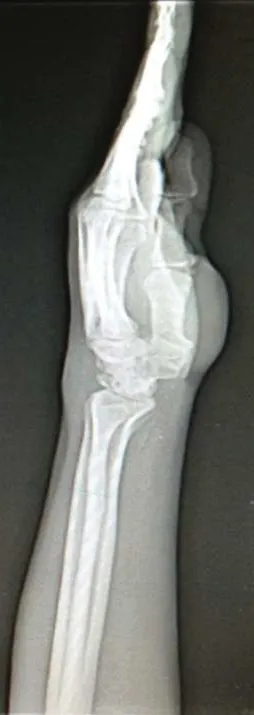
X-rays at second year of the operations showing the lunate to be in reduced position but has been collapsed (a and b).
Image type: radiology (x_ray)